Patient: sex M, age 57
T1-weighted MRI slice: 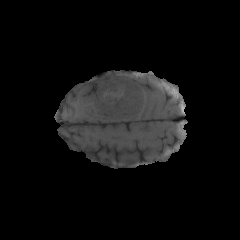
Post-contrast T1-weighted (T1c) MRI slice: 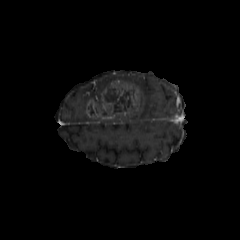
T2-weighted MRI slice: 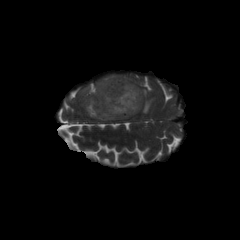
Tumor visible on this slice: yes
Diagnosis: Glioblastoma, IDH-wildtype
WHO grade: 4